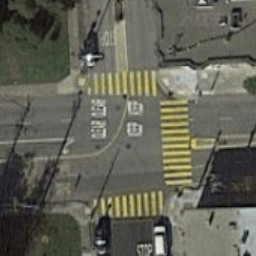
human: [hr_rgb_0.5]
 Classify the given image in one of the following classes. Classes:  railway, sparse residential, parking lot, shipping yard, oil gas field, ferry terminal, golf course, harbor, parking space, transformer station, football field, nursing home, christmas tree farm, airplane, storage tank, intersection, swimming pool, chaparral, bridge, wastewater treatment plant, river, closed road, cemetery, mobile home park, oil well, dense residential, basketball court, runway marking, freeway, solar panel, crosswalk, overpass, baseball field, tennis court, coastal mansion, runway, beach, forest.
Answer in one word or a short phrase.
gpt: crosswalk